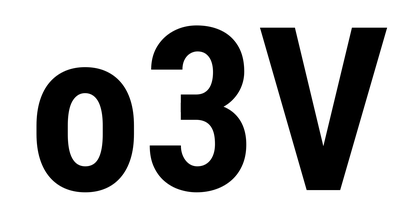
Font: Roboto_Condensed_Bold